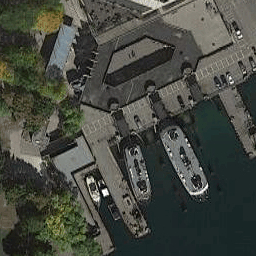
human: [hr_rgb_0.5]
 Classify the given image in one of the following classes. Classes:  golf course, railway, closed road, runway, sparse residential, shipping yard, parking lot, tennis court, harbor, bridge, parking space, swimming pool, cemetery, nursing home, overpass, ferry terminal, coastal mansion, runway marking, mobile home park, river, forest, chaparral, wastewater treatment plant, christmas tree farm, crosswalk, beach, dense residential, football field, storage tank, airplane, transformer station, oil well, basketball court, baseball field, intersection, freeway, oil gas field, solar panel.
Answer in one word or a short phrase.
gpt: ferry terminal